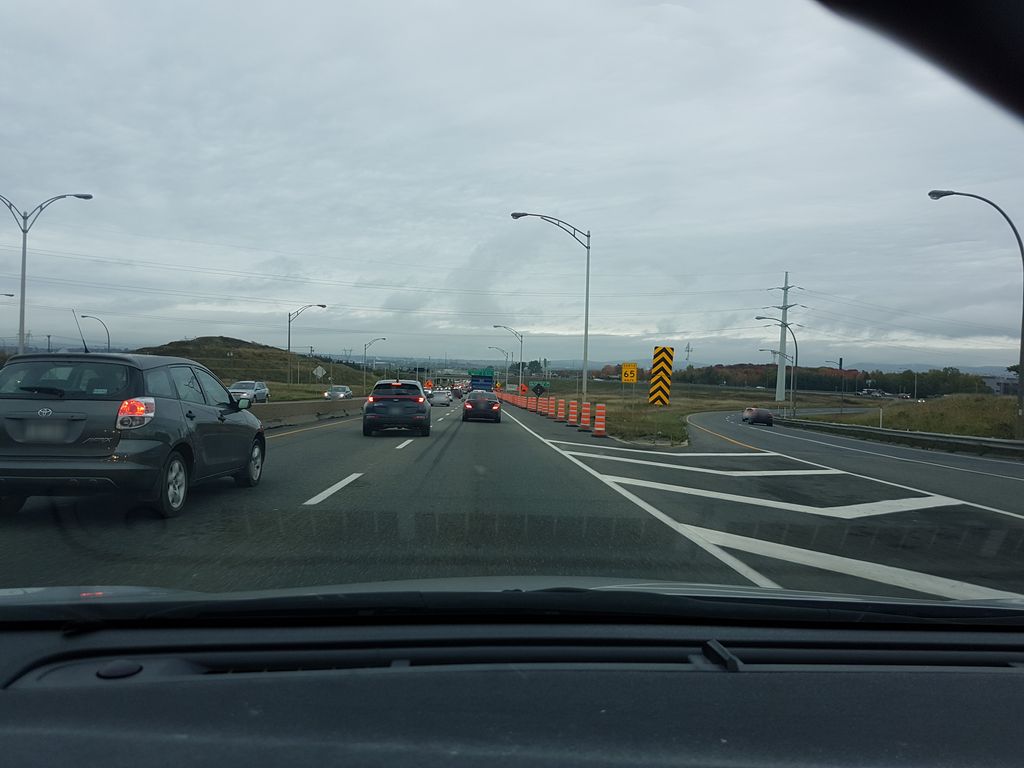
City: quebec_city